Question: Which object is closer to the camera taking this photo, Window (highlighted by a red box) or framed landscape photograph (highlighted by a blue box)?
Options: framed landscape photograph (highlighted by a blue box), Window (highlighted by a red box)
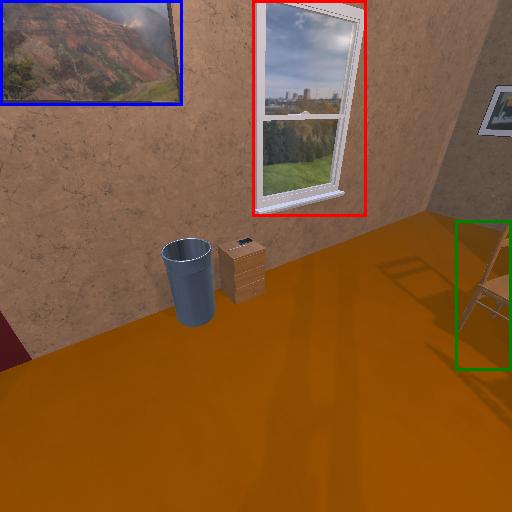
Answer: framed landscape photograph (highlighted by a blue box)